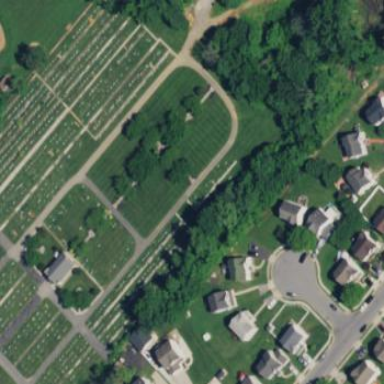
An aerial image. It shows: Cemetery.